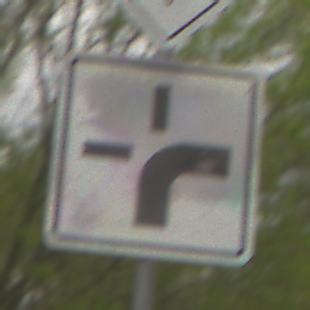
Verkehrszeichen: VerlaufVorfahrtsstrasse3
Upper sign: Vorfahrtsstrasse
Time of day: MorningAfternoon
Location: Outdoor (Nature)
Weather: Overcast
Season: NotSpecified
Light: Natural